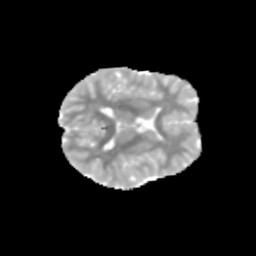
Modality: MD
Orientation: axial
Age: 11
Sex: female
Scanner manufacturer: siemens
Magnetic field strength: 3 T
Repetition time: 3.8 s
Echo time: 0.07 s